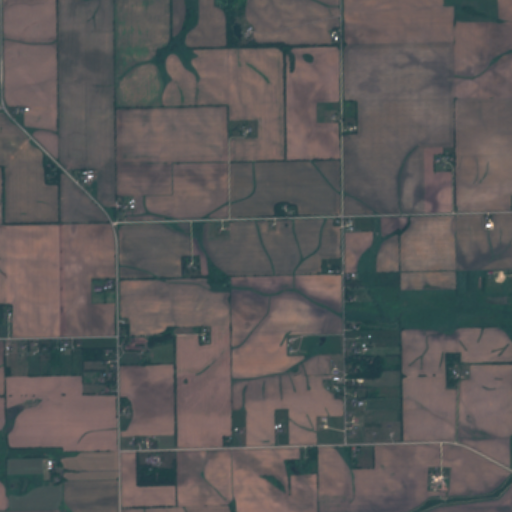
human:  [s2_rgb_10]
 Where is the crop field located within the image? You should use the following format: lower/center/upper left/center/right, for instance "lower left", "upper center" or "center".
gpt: The crop field is located in the right of the image.
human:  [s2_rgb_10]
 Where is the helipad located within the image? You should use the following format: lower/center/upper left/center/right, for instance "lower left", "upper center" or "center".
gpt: The helipad is located in the lower left of the image.
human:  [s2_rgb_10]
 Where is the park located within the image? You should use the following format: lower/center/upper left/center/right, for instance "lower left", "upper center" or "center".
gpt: The park is located in the center left of the image.
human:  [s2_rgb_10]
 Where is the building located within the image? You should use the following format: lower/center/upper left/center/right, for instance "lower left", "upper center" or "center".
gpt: The building is located in the lower of the image.
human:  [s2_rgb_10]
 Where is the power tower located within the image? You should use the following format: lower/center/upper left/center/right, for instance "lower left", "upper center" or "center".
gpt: There is no power tower in the image.